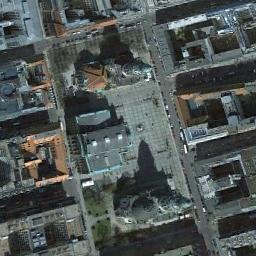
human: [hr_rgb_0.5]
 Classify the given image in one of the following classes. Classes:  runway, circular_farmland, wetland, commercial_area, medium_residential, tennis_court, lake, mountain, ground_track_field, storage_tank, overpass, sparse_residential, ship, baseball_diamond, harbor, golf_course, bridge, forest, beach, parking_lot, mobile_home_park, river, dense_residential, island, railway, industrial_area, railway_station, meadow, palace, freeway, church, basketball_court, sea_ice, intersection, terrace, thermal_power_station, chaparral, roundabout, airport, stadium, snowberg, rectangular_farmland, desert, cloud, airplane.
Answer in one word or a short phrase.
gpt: church